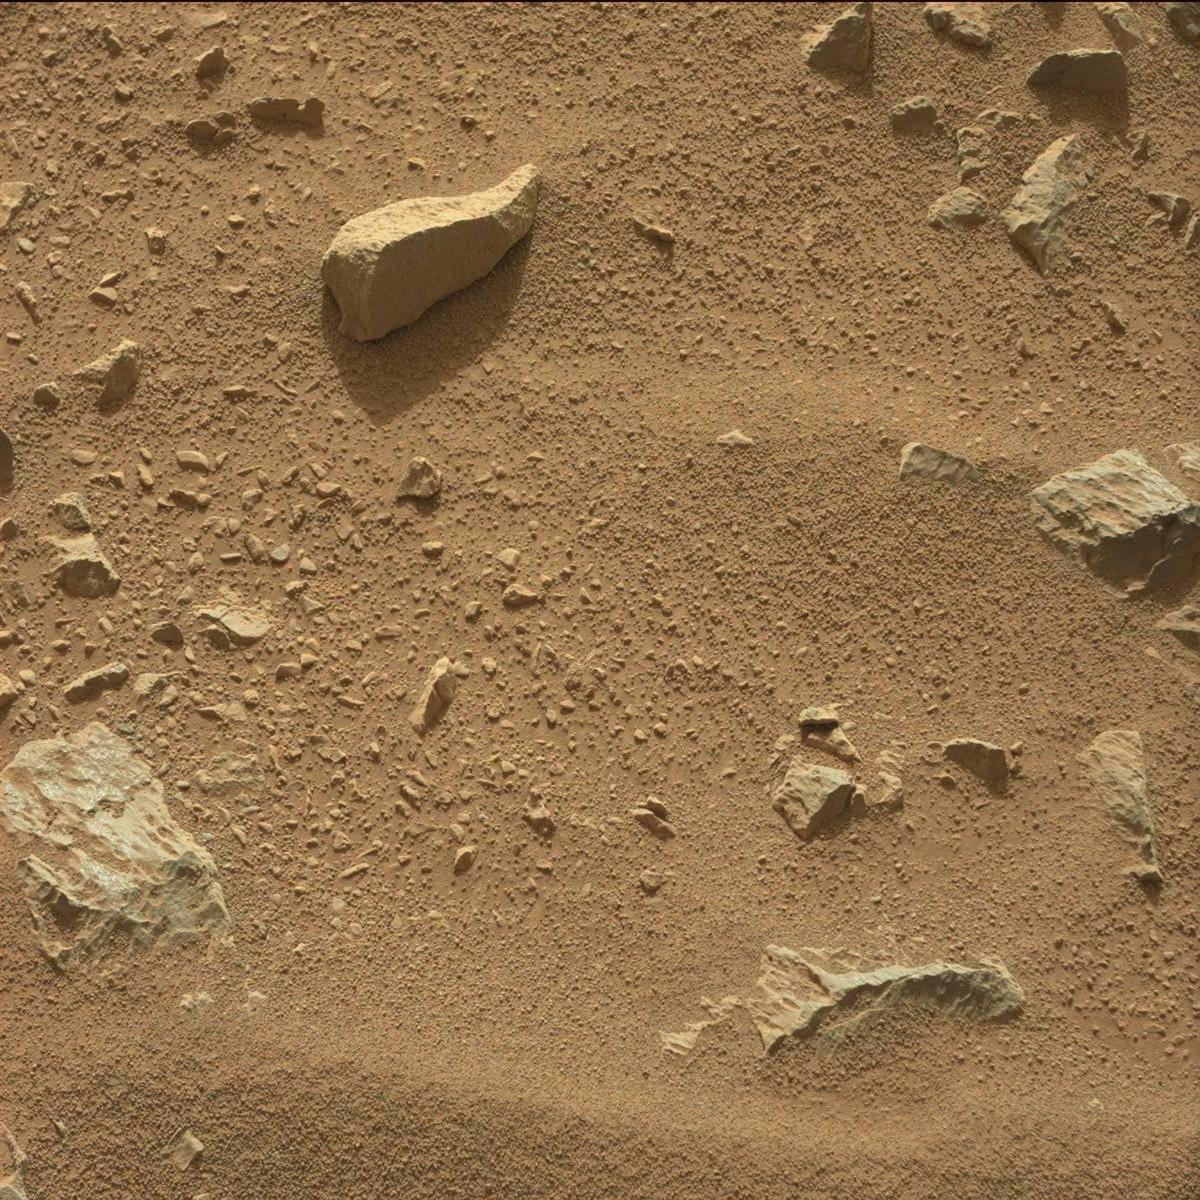
Terrain classes present: Bedrock, Rock, Sand / Soil